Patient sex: M
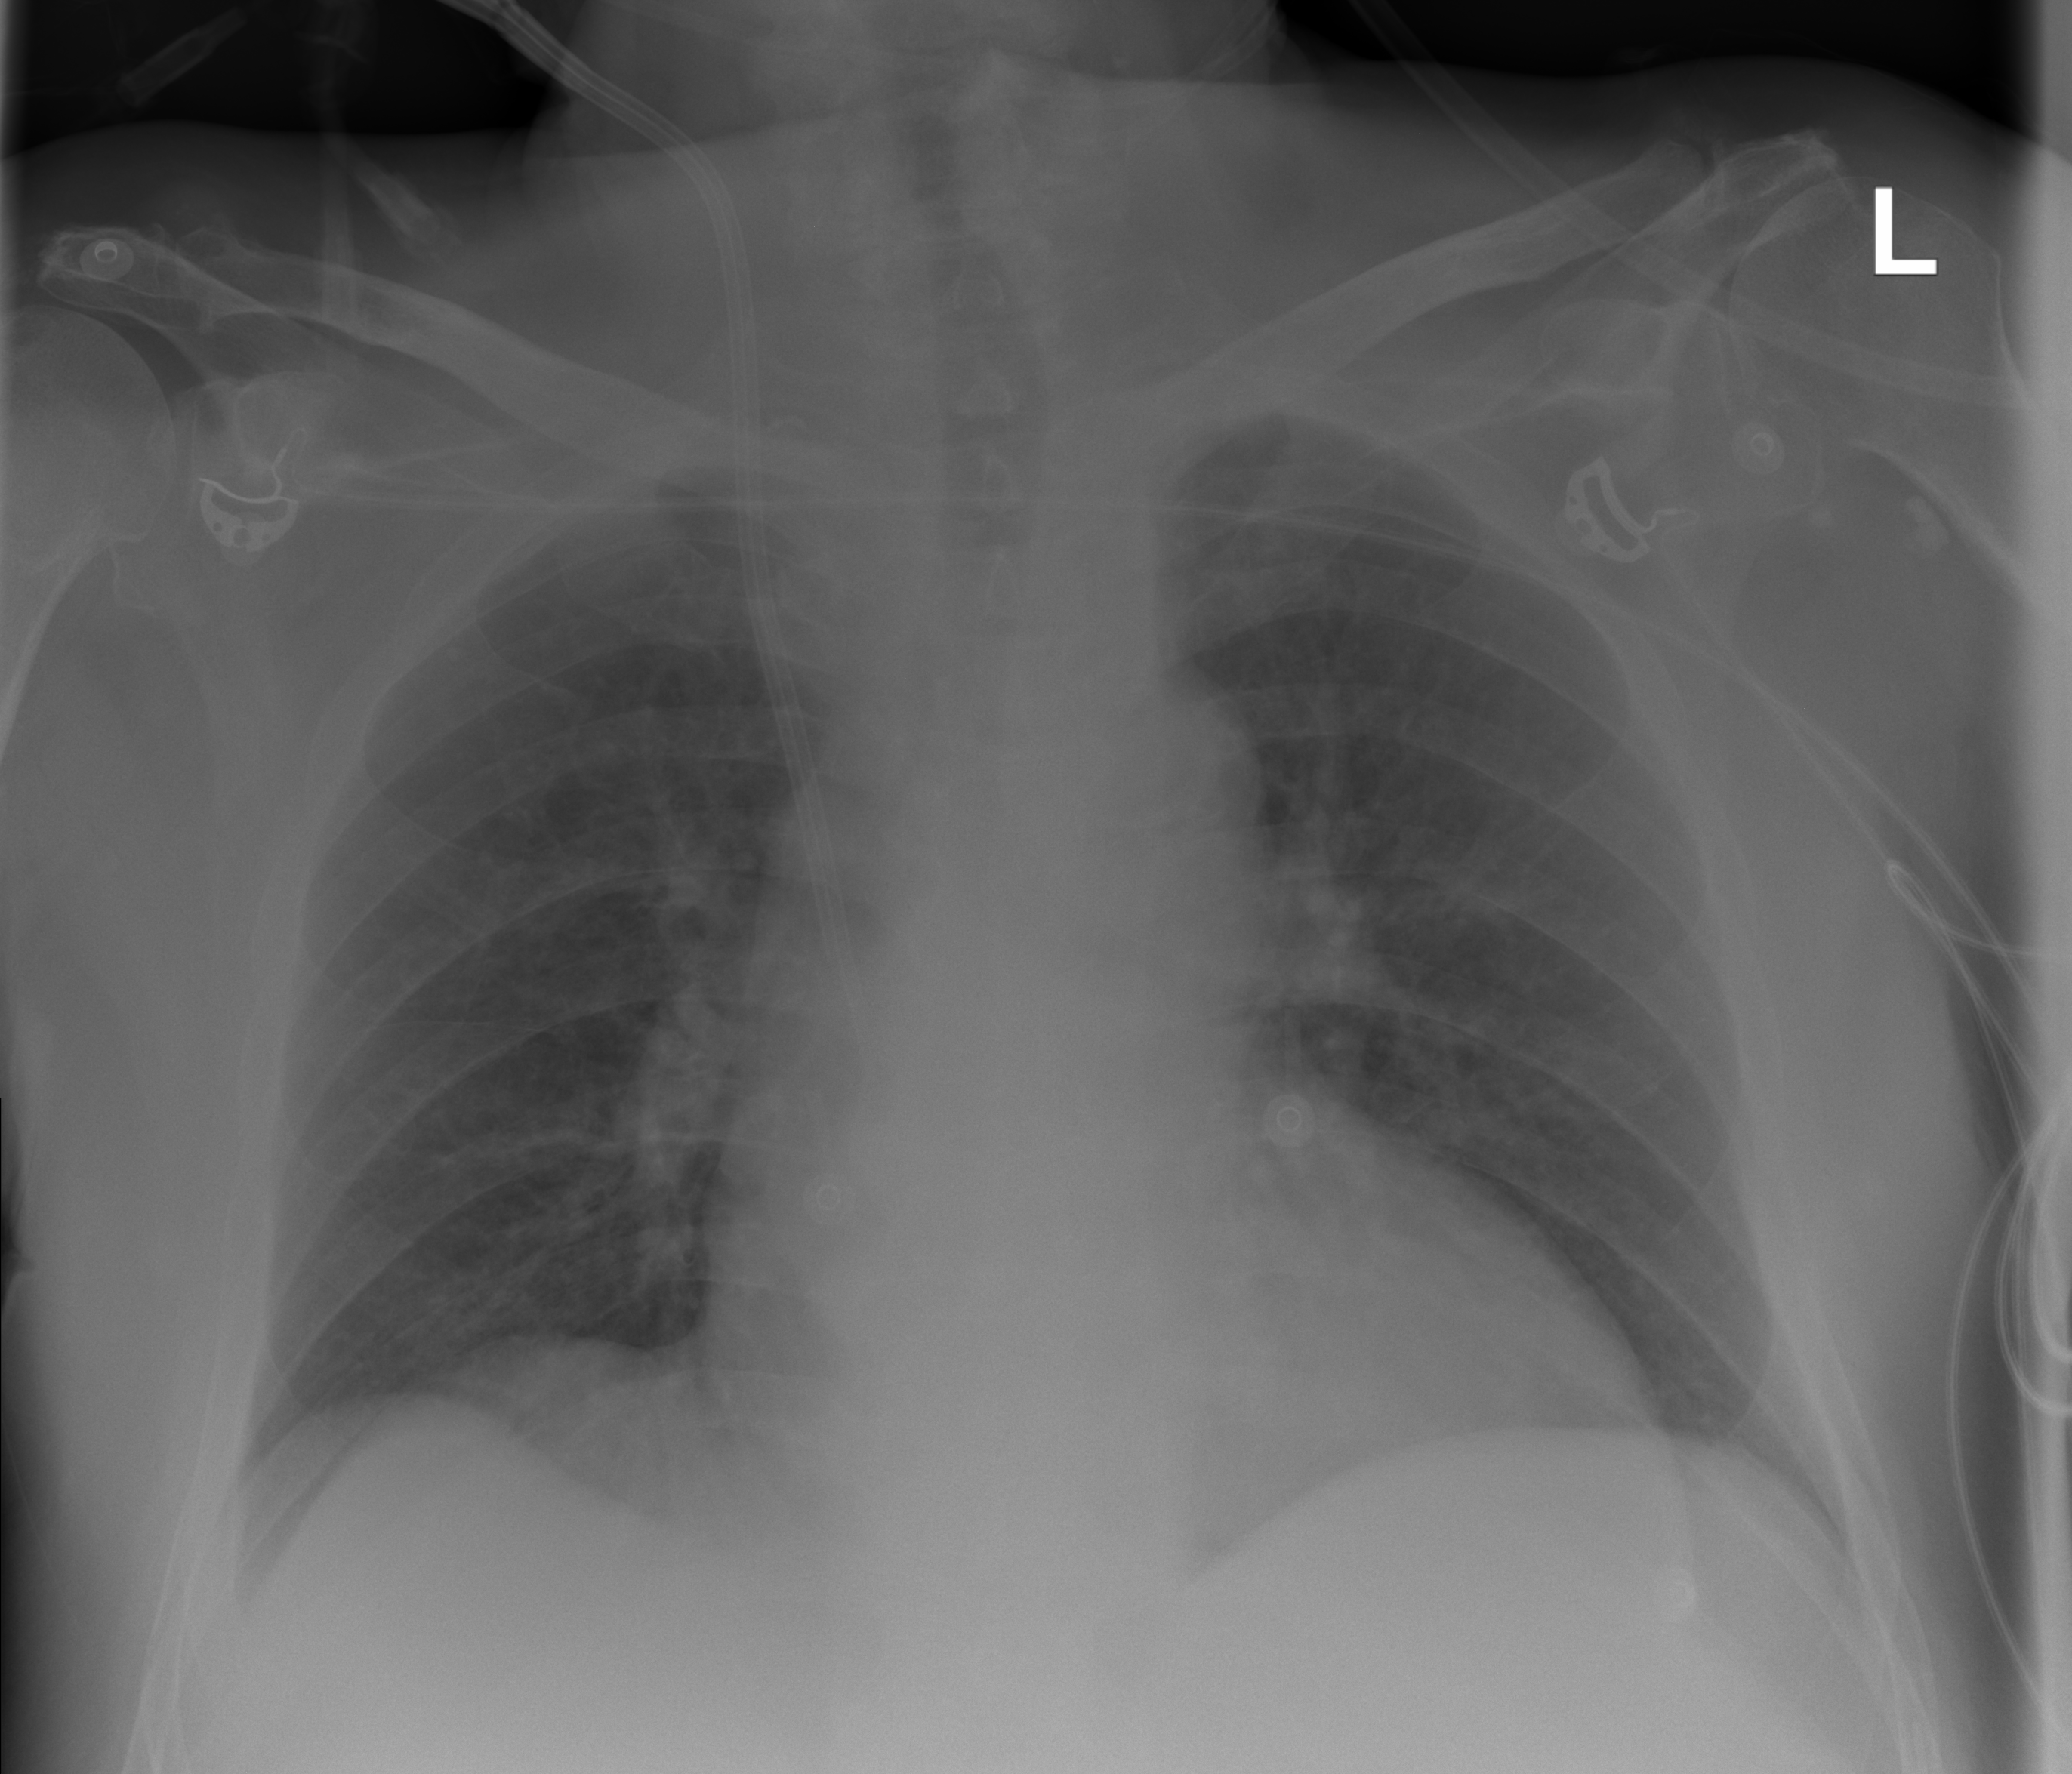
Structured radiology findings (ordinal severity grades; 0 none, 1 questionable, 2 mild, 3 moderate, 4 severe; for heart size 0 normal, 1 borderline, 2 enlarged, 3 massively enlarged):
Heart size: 2
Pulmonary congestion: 0
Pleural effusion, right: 0
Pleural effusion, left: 2
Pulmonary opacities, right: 0
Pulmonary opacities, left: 0
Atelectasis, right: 0
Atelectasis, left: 0